Interaction volume radius: 5 \u00c5
Interaction volume height: 40 \u00c5
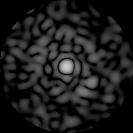
Disorder parameter: 0.838